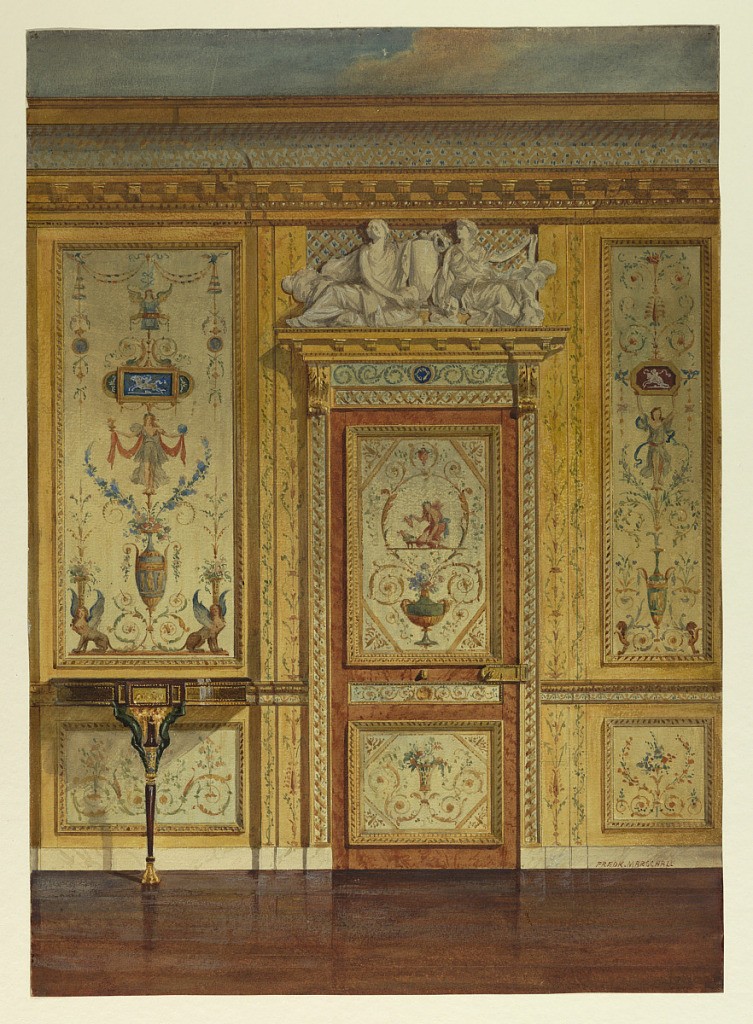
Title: Section of wall, bedroom of Marie Antoinette, Palace of Fontainebleau, France
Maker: Frederick Marschall
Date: ca. 1885
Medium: Brush and watercolor, tempera on heavy paper
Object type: Drawing
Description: Section of wall, with painted panels of small-scale motifs of foliage, figures, sphinxes, in the antique manner. Doorway with painted panels and overdoor of two reclining female figures in bold relief. Left, console table.